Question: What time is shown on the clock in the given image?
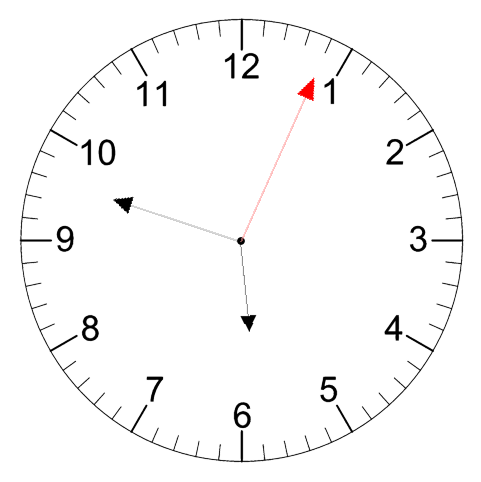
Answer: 05:48:04